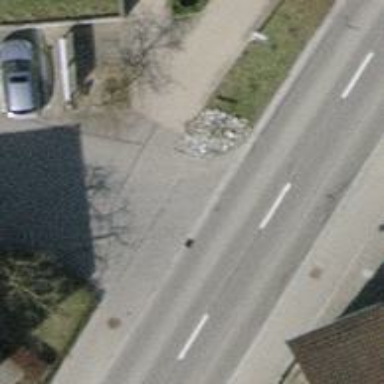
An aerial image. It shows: Asphalt sidewalk along the footway.